Question: I don't know whats going wrong with following code.
'''
#ifndef LLIST_H_INCLUDED
#define LLIST_H_INCLUDED
// header content goes here
typedef int Element_Type;
struct LinkNode;
typedef LinkNode * Node_Ptr;
struct LinkNode
{
Element_Type data_member;
Node_Ptr link_member;
};
#endif
'''
I made a header file of above code and place that file in "include" directory. But whenever I am trying to compile code, it fires following two errors.
'1. , expected'
'2. Declaration missing ;'
Another approach I used is
'''
typedef int Element_Type;
struct LinkNode
{
Element_Type data_member;
LinkNode * link_member;
}* node_Ptr;
'''
This fires 'declaration expected ;' at line 'LinkNode * link_member' line

Any help would be greater pleasure.
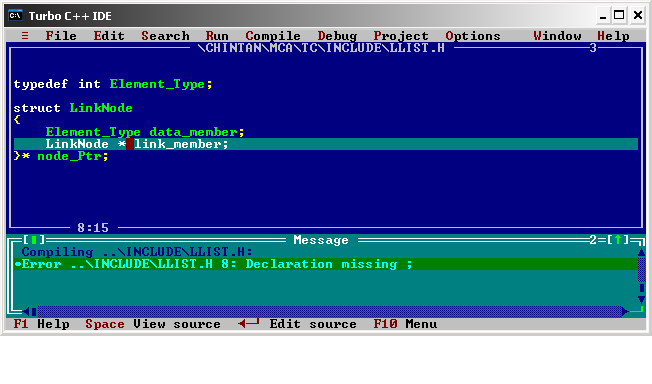
Answer: '''
struct LinkNode
{
Element_Type data_member;
struct LinkNode * link_member;
}* node_Ptr;
'''
This should fix it. (NOTE: It's possible that TurboC++ is more restrictive on dealing with structs than other C++ compilers (like g++). It seems to be evaluating them more strictly.